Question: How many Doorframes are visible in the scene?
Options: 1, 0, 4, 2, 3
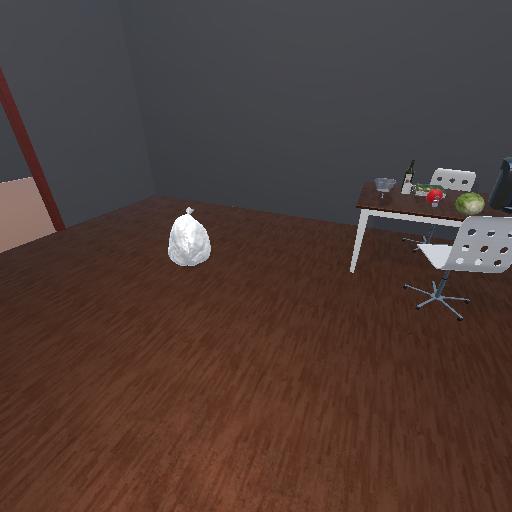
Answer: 1